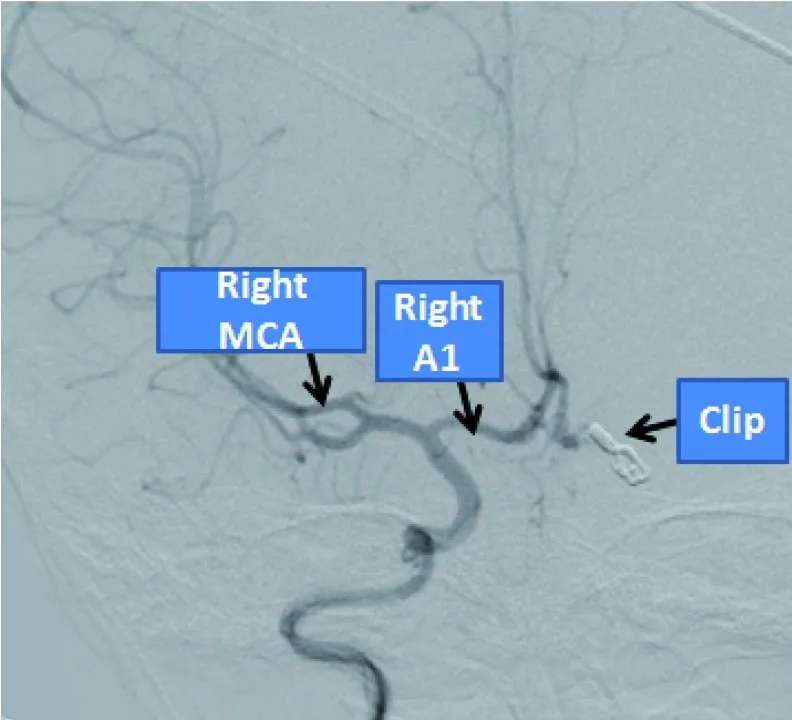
Angiography showing both A2's supplied from the right A1.
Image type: radiology (ct)